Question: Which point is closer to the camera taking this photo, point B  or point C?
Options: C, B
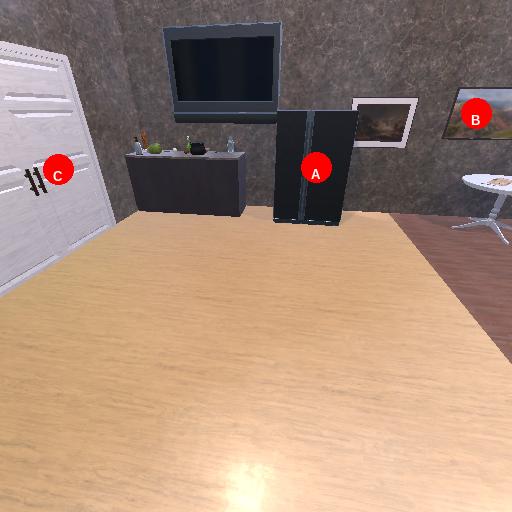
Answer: C